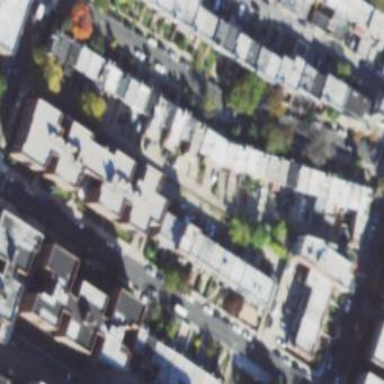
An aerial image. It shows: Sidewalk.